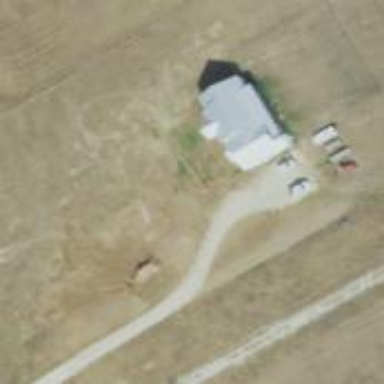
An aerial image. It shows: Driveway.